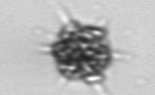
Label: Dictyocha